Question: Below is the chart I am trying to create , I took it straight from the examples and replaced the x-axis data and added in my own series data. In the console it prints out both of the arrays I used like this:
> Reports:28,16,1,4,6,4,5,31,59,43,31,56,4
HOURSSS:0,1,2,4,6,7,9,11,12,13,14,15,16
and for some reason the chart just ends up looking like the pic below. I have been stumped on this for hours. Any idea whats going on?
'''
var activityTotalDayByHour = <?php echo json_encode($activityTotalDayByHour); ?>;
console.log("ACTIVITY:"+activityTotalDayByHour);
var Reports = [];
var Hours =[]
for (var i = 0; i < activityTotalDayByHour.length; i++) {
Reports.push(activityTotalDayByHour[i]['Records']);
Hours.push(activityTotalDayByHour[i]['Hour']);
}
$(function () {
$('#highChartDiv').highcharts({
chart: {
type: 'area'
},
title: {
text: 'US and USSR nuclear stockpiles'
},
subtitle: {
text: 'Source: <a href="http://thebulletin.metapress.com/content/c4120650912x74k7/fulltext.pdf">' +
'thebulletin.metapress.com</a>'
},
xAxis: {
categories: Hours
},
tooltip: {
pointFormat: '{series.name} produced <b>{point.y:,.0f}</b><br/>warheads in {point.x}'
},
series: [{
name: 'USA',
data:Reports
}]
});
});
</script>
'''

Thanks to @Jeromy French I have discovered it has to be something funky going on w. my data source. When I plug in the exact same data into static arrays it works just fine, but when I use the arrays created via my loops it does not work. Even more weird is that if I create 2 versions of my data ( one formed through looping through the dynamic data and one formed by plugging in the exact same static data into arrays it console.log's out identical like this :
'''
---Looped Versions----
Reports:28,16,1,4,6,4,5,31,59,43,31,56,10
HOURSSS:0,1,2,4,6,7,9,11,12,13,14,15,16
--Static Versions---
REPORTS_B:28,16,1,4,6,4,5,31,59,43,31,56,4
HOURS_B:0,1,2,4,6,7,9,11,12,13,14,15,16
var activityTotalDayByHour = <?php echo json_encode($activityTotalDayByHour); ?>;
console.log("ACTIVITY:"+activityTotalDayByHour);
var Reports = [];
var Hours =[]
for (var i = 0; i < activityTotalDayByHour.length; i++) {
Reports.push(activityTotalDayByHour[i]['Records']);
Hours.push(activityTotalDayByHour[i]['Hour']);
}
var USA=[null, null, null, null, null, 6, 11, 32, 110, 235, 369, 640,
1005, 1436, 2063, 3057, 4618, 6444, 9822, 15468, 20434, 24126,
27387, 29459, 31056, 31982];
console.log("Reports:"+Reports);
console.log("HOURSSS:"+Hours);
var Reports_b=[28,16,1,4,6,4,5,31,59,43,31,56,4],
Hours_b=[0,1,2,4,6,7,9,11,12,13,14,15,16];
console.log("REPORTS_B:"+Reports_b);
console.log("HOURS_B:"+Hours_b);
'''
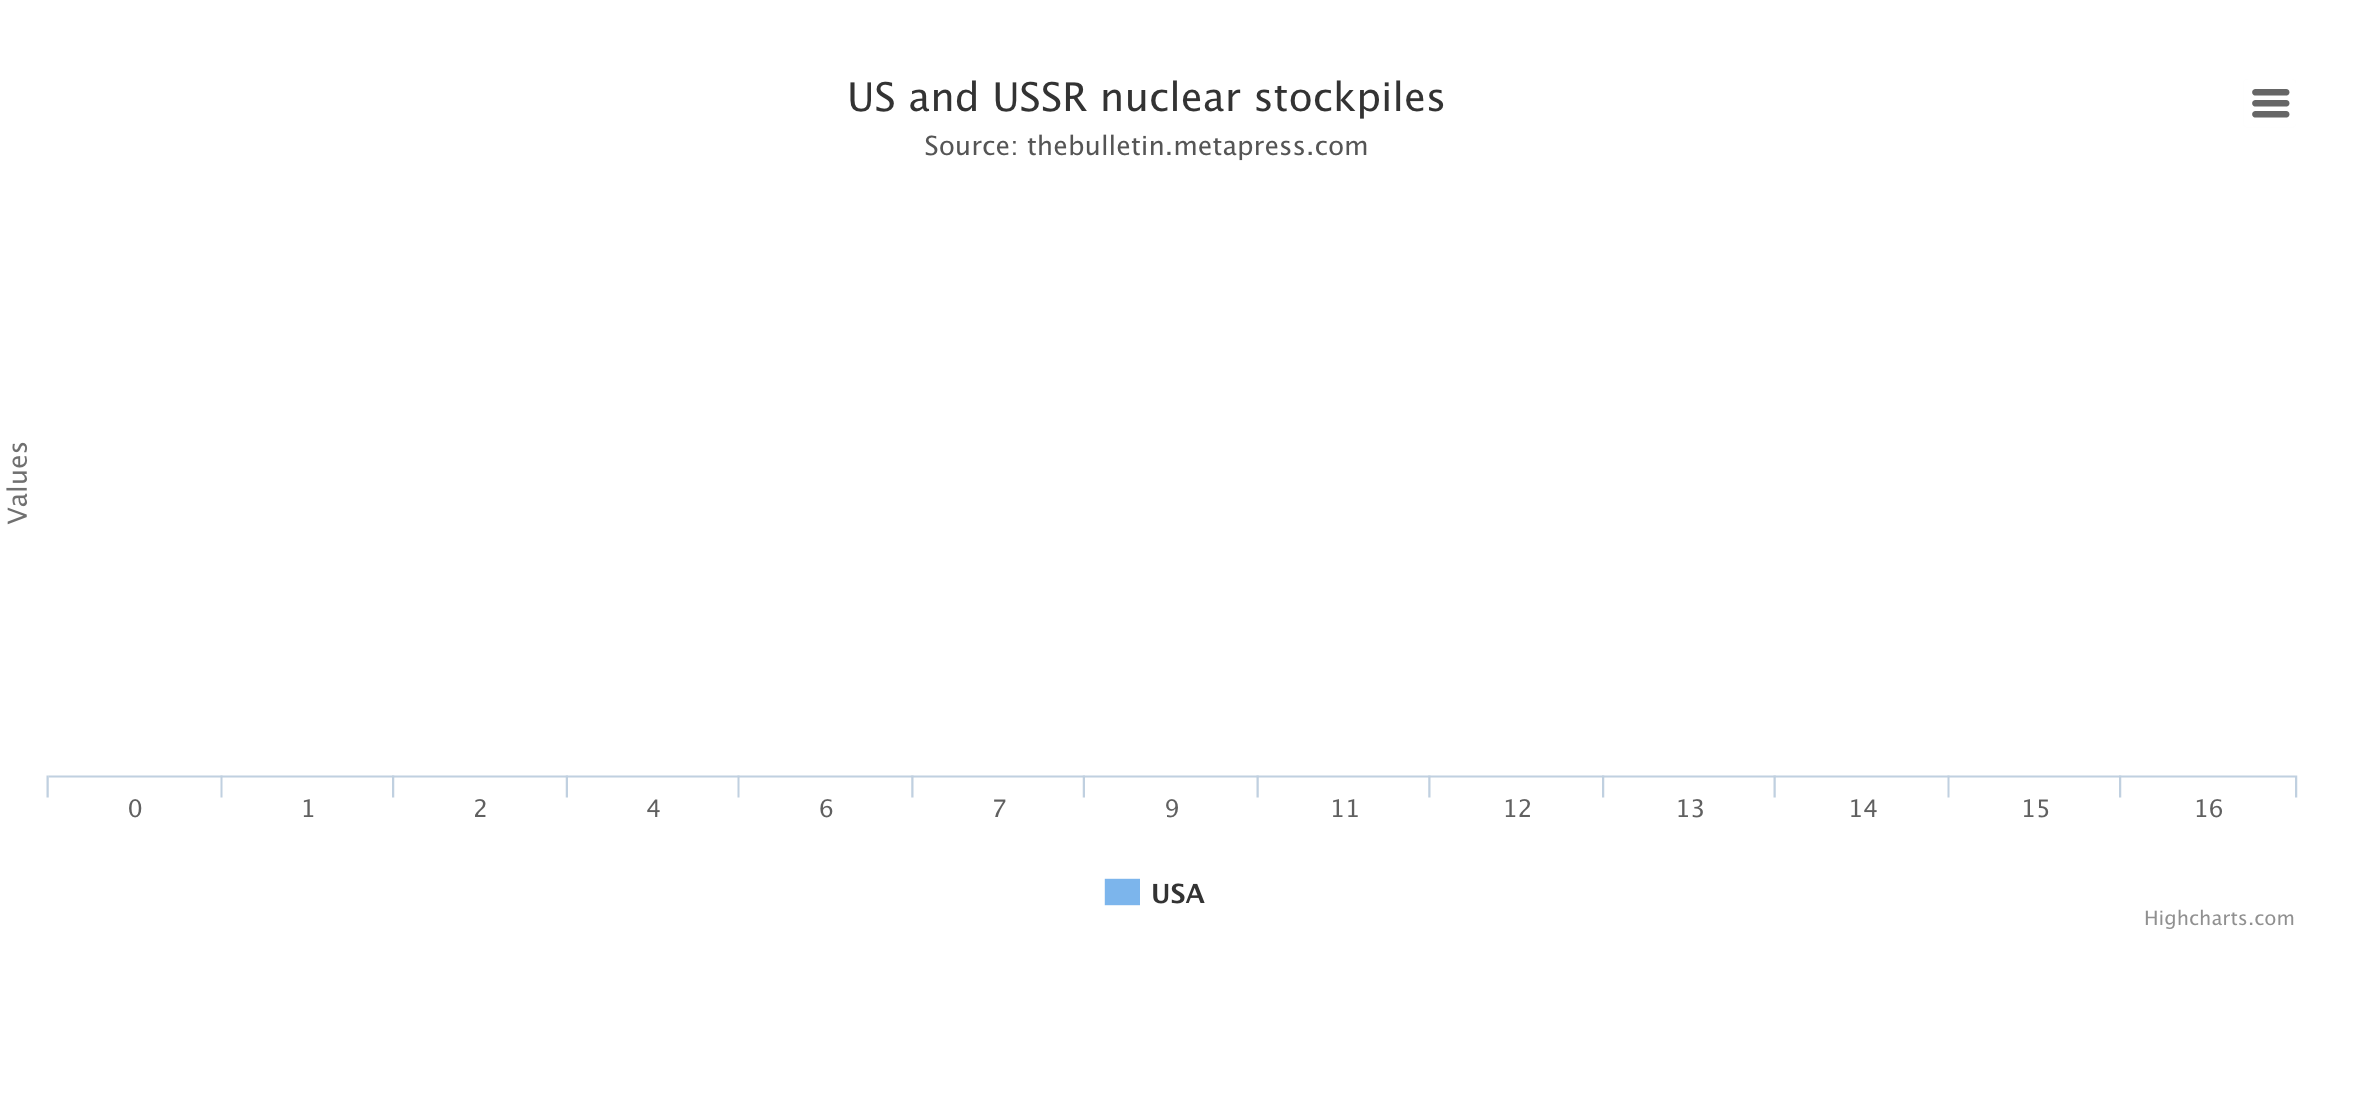
Answer: Going out on a bit of a limb here, but i believe your issue is down to the fact that your 'Reports' array is made up of strings (instead of numbers) - i've had the same issue from time to time.
Either modify the data 'Reports' is pulling data from, or alternatively do it as you push in to 'Reports':
'''
for (var i = 0; i < activityTotalDayByHour.length; i++) {
Reports.push(parseInt(activityTotalDayByHour[i]['Records'], 10));
Hours.push(activityTotalDayByHour[i]['Hour']);
}
'''